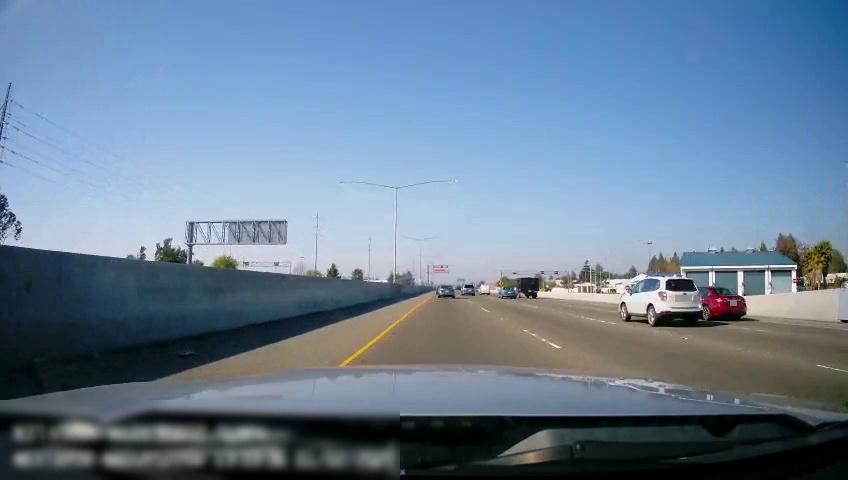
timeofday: Day
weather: Sunny
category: Drivable Space
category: Vehicles | Car
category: Vehicles | Car
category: Vehicles | SUV
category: Vehicles | SUV
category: Vehicles | Other LV
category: Vehicles | Other LV
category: Vehicles | Car
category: Lanes | Alternate Lane
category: Lanes | Current Lane
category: Lanes | Current Lane
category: Lanes | Alternate Lane
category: Lanes | Alternate Lane